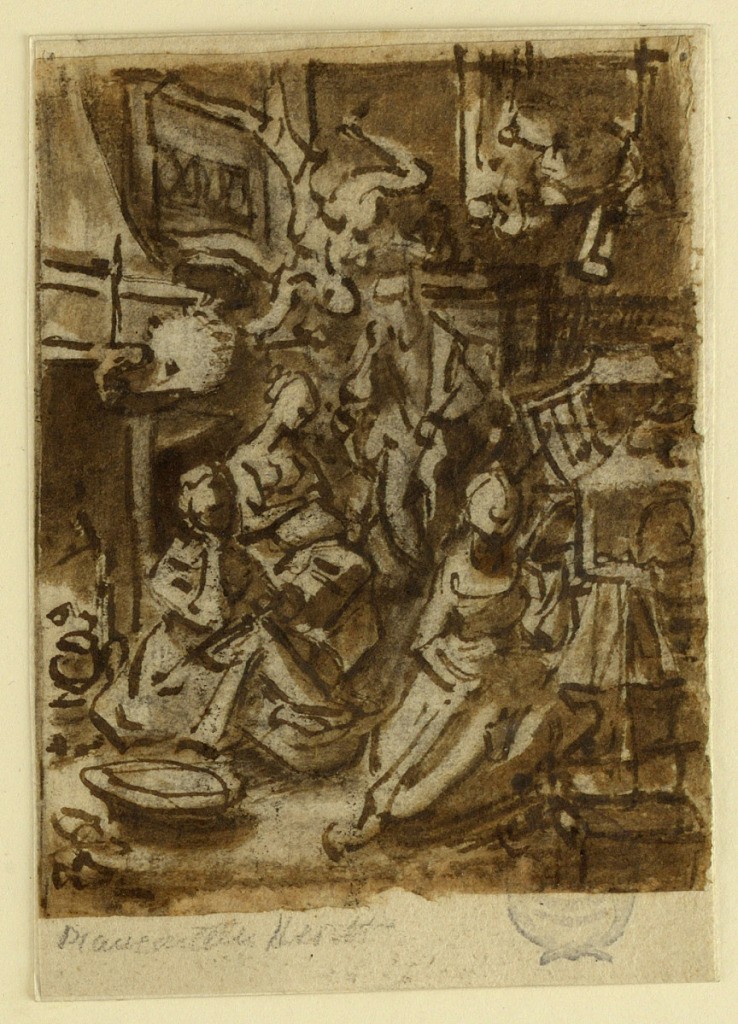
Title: The Charity of Saint Nicholas
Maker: Jan van der Straet, called Stradanus, Flemish, 1523–1605
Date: ca. 1585 - 1588
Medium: Recto: pen and brown ink, brush and brown and black washes over black chalk on laid paper Verso: pen and brown ink on laid paper
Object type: Drawing
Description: Recto: View of an interior by a hearth. Three girls sit nearby, carrying out household tasks. In the background at left, their father, an impoverished nobleman, sits resting his head on his hand. A winged devil appears over his head. Saint Nicholas, wearing a miter, appears at a window in the background at right, offering three golden balls to the girls.
Verso: Fragment of inscription.